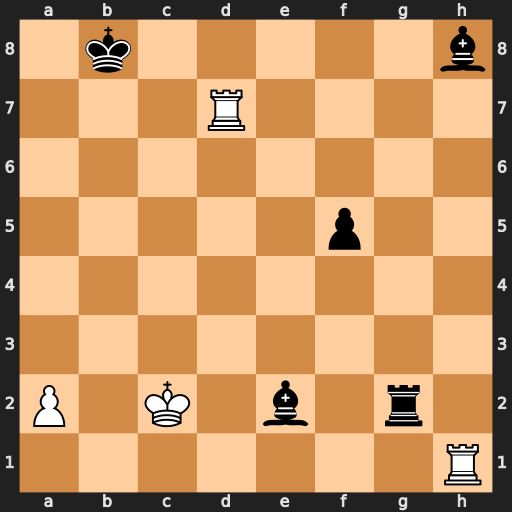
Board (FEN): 1k5b/3R4/8/5p2/8/8/P1K1b1r1/7R
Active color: w
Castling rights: -
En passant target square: -
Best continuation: Rxh8+ Rg8 Rxg8#